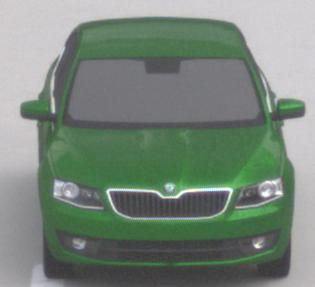
Make: Skoda
Model: Octavia 1.2 TSI
Detailed model: Octavia (III) Limousine
Model produced from: 2013/02
Model produced until: 2015/04
Doors: 5
Color: green
Road condition: dry road
Daytime: morning or afternoon
Contrast: low contrast